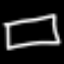
Label: square